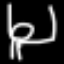
Label: chair